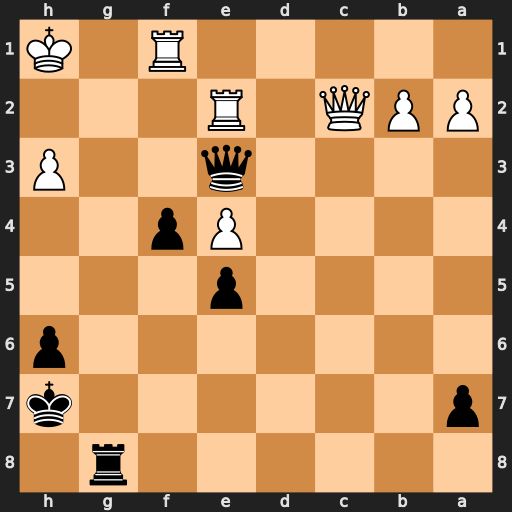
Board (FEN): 6r1/p6k/7p/4p3/4Pp2/4q2P/PPQ1R3/5R1K
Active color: b
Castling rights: -
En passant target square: -
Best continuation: Qxh3+ Rh2 Qxf1#